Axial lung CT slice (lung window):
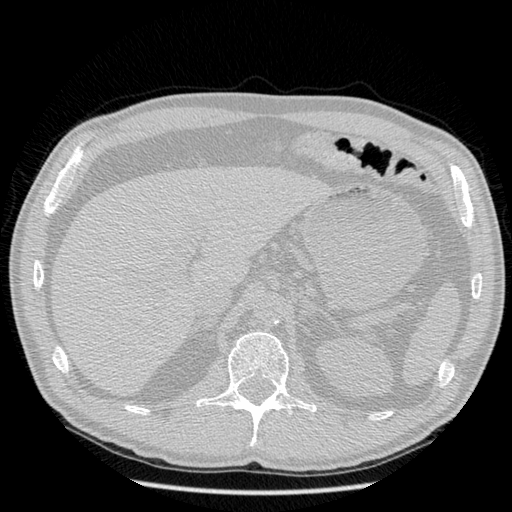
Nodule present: no